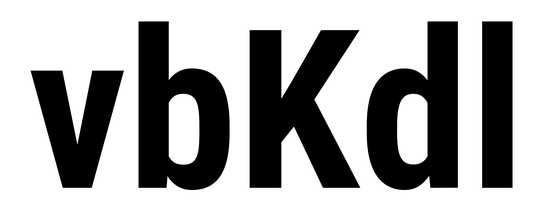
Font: Roboto_Condensed_Bold